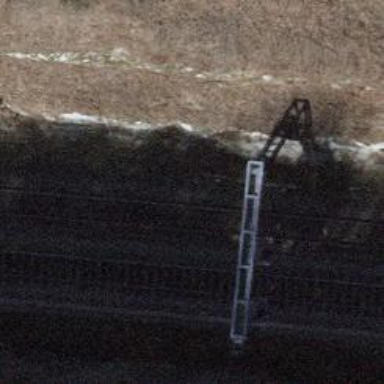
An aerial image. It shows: Railway signal.